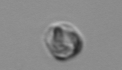
Label: Thalassiosira